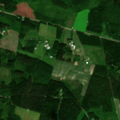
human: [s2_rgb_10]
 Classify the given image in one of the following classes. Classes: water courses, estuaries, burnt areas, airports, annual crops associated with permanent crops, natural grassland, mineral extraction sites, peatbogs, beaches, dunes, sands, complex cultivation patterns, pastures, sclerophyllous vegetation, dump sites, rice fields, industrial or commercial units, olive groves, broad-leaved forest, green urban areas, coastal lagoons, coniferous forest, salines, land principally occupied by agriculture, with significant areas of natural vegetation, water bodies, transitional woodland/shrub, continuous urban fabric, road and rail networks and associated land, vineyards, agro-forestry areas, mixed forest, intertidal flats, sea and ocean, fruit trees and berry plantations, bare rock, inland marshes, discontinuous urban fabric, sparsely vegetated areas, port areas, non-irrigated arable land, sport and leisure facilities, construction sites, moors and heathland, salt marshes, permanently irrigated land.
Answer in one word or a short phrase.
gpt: non-irrigated arable land, broad-leaved forest, coniferous forest, mixed forest